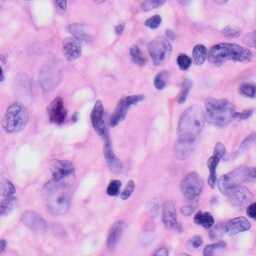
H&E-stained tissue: Skin